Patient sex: F
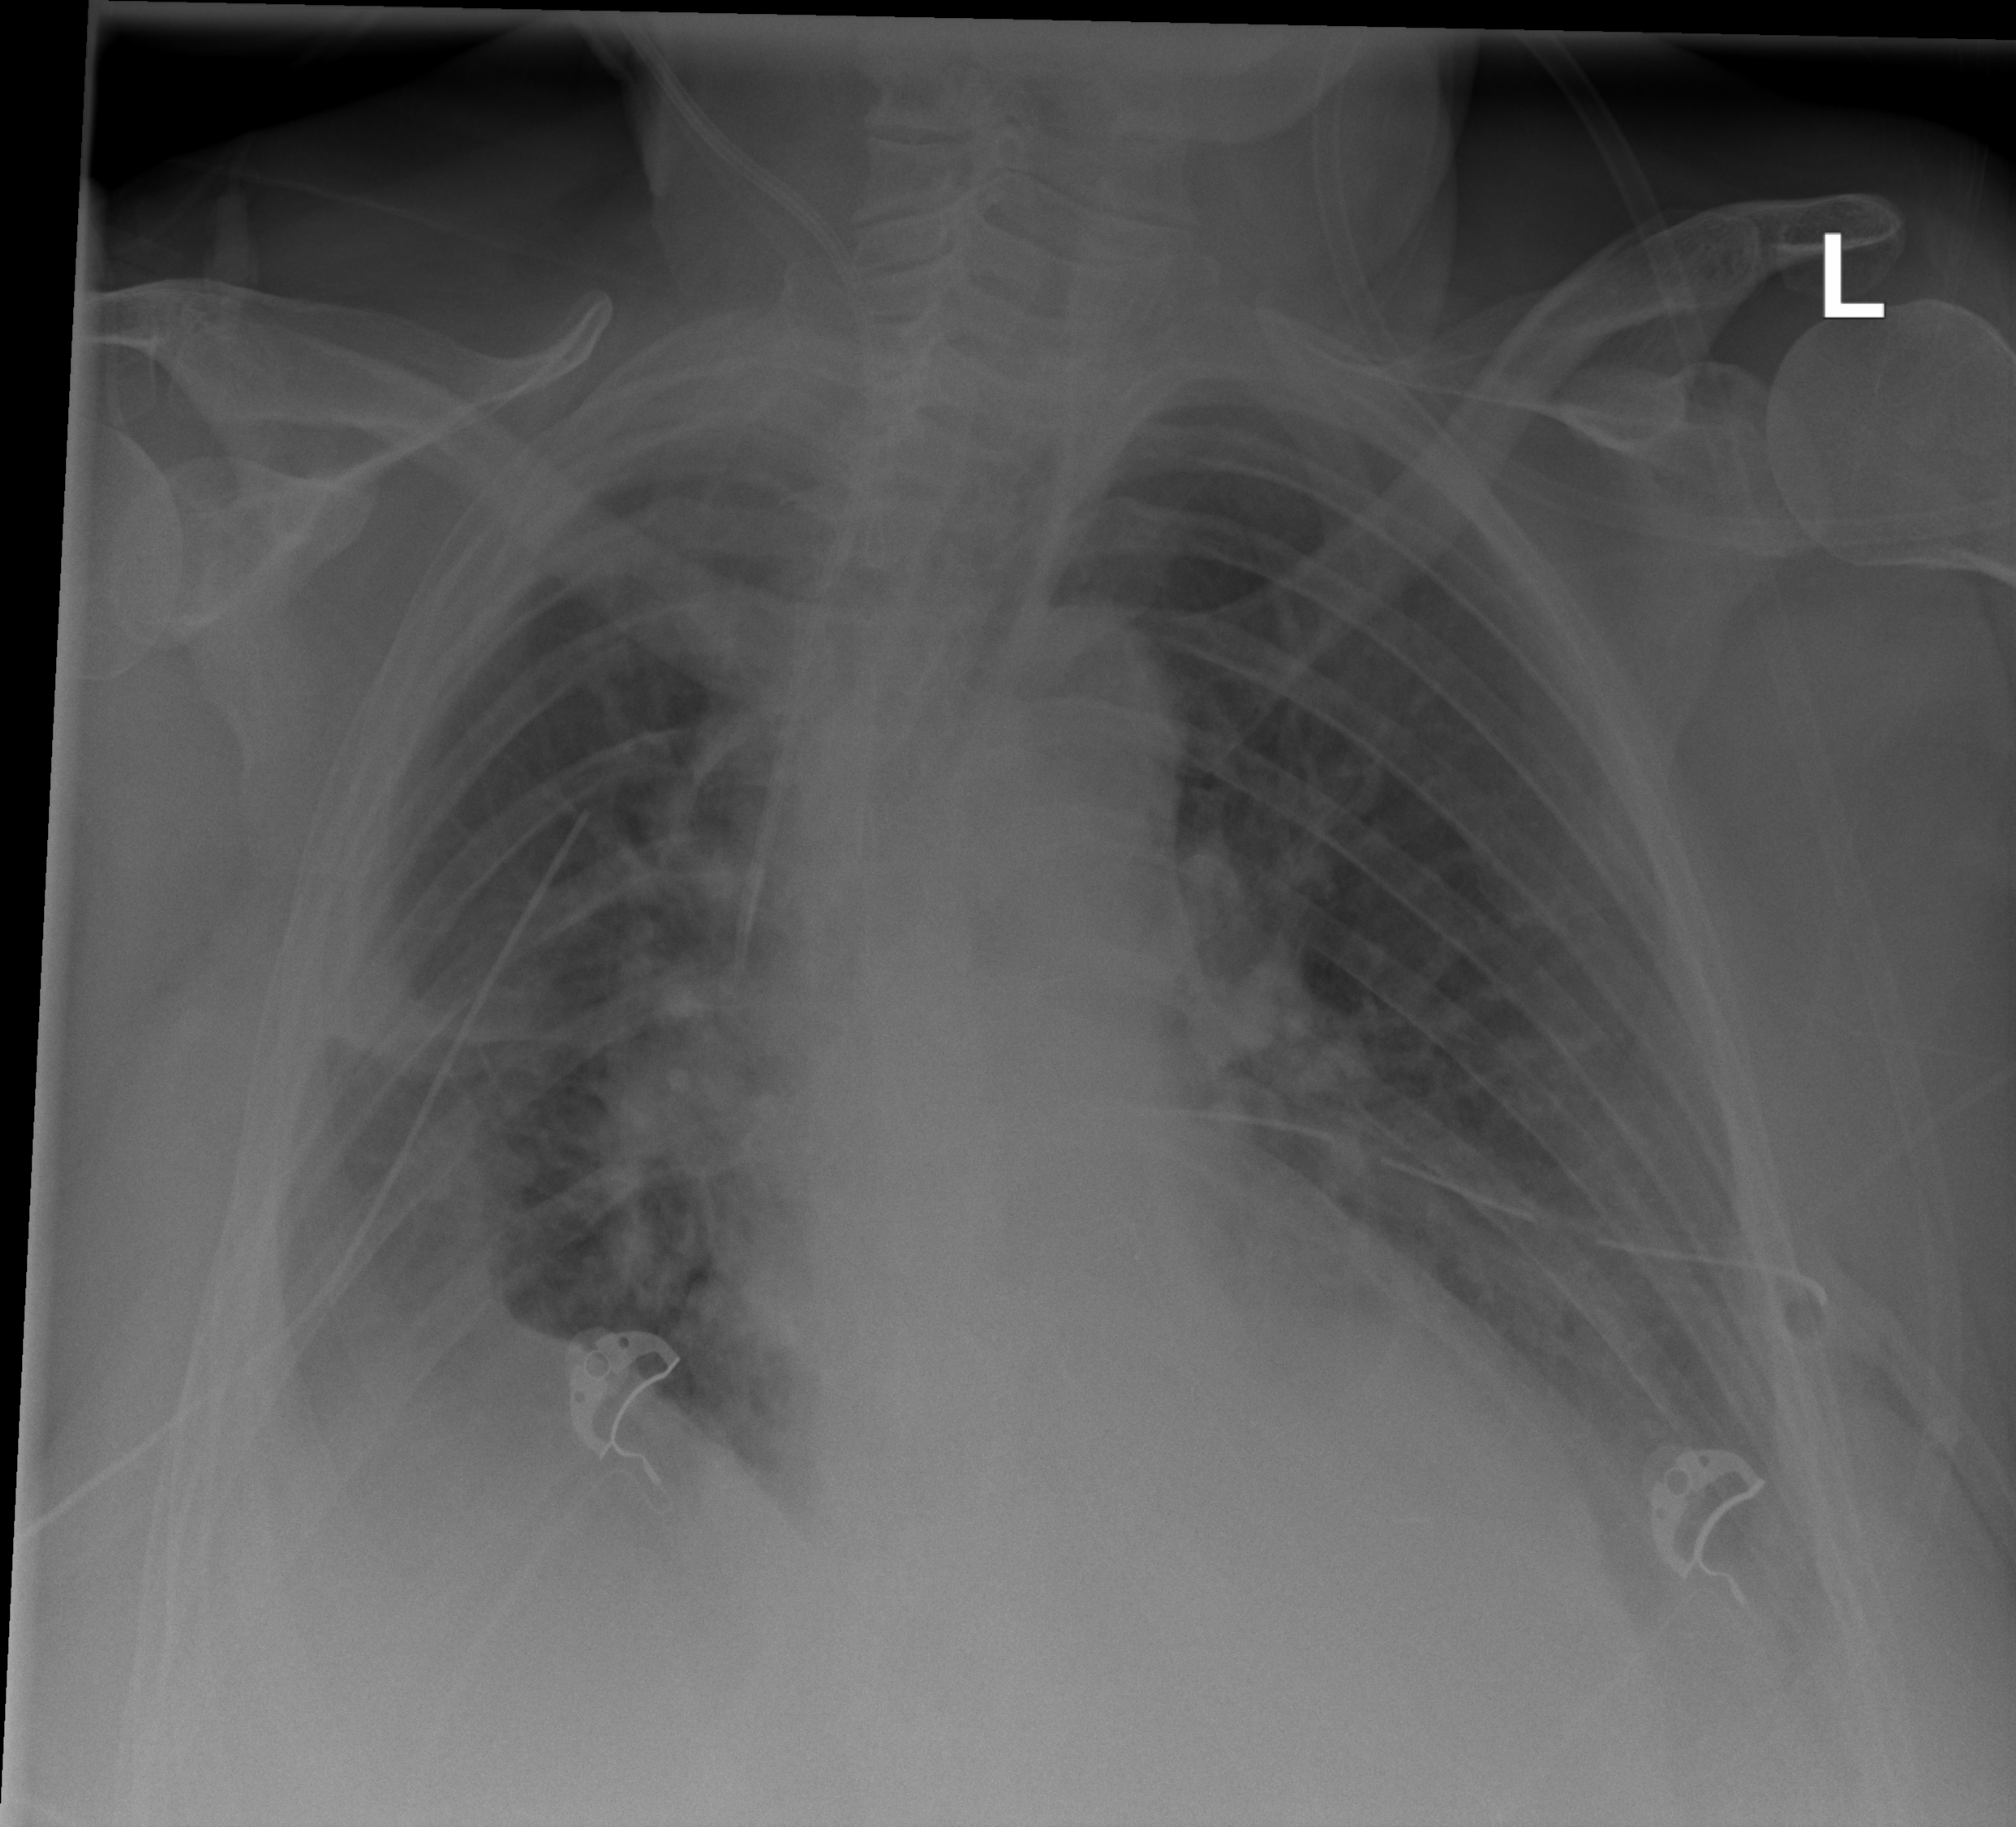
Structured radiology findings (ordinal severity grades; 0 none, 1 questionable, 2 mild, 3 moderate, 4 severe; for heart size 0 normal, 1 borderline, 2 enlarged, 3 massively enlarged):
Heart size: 0
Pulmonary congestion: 0
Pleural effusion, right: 3
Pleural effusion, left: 2
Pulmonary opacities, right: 2
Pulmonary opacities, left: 1
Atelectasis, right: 3
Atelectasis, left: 2